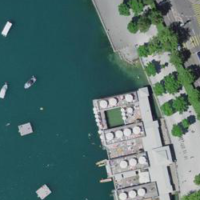
EUNIS habitat code: 14
Species observed at this site:
Phalacrocorax carbo
Corvus corone
Xema sabini
Perca fluviatilis
Fulica atra
Anas platyrhynchos